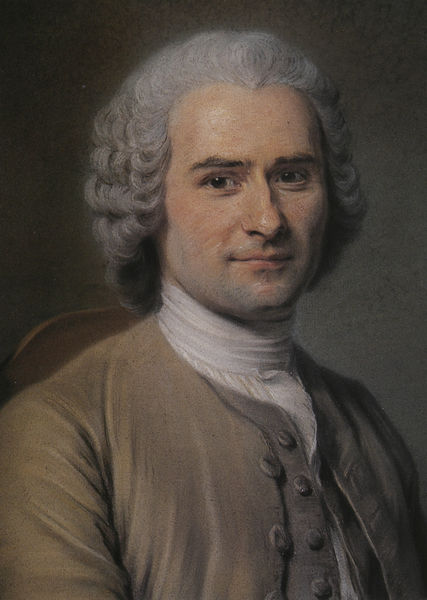
Titel: Jean-Jacques Rousseau
Künstler: Maurice Quentin de La Tour
Standort: Saint-Quentin
Institution: Musée Antoine Lécuyer
Schlagwörter: gemälde, mann, weiß, sitzen, braun, brust, frankreich, grau, licht, mund, nase, rücken, schwarz, stirn, stuhl, blick, schal, tuch, beige, malerei, rock, anzug, bart, hemd, jacke, wand, augen, barock, gesicht, kragen, bildnis, halskrause, portrait, porträt, öl, bach, auge, haare, realismus, sitzend, adel, klassizismus, musik, brustbild, england, frontal, knopf, lippe, lippen, locke, locken, poträt, puder, rokoko, schulter, perücke, lächeln, wangen, lehne, französisch, könig, realistisch, brauen, halstuch, sitzt, stuhllehne, deutsch, socken, wange, knöpfe, revers, weste, gesich, portait, selbstbildnis, schiller, gesciht, schlips, wams, binder, halsbinde, reflex, freundlich, graf, stuhlrücken, mozart, gepudert, tour, grauhaarig, freiherr, rennaisance, bischoff, de la tour, parik, pörtrait, johann sebastian, kragenbinde, olgemälde, mozart?, braun#halstuch, mannperücke